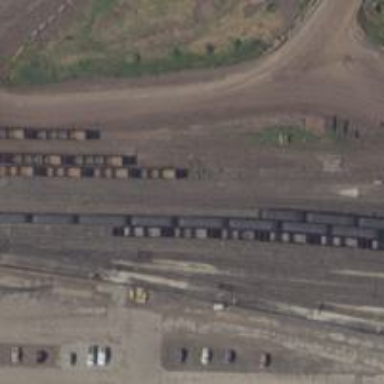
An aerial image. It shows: Rail spur service.